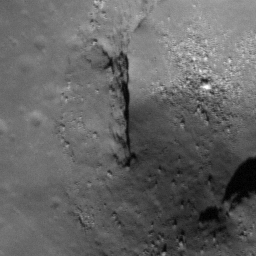
Pit: Mare Insularum Pit
Host crater: Mare Insularum
Host type: mare
Lunar coordinates: latitude 8.686, longitude 330.966